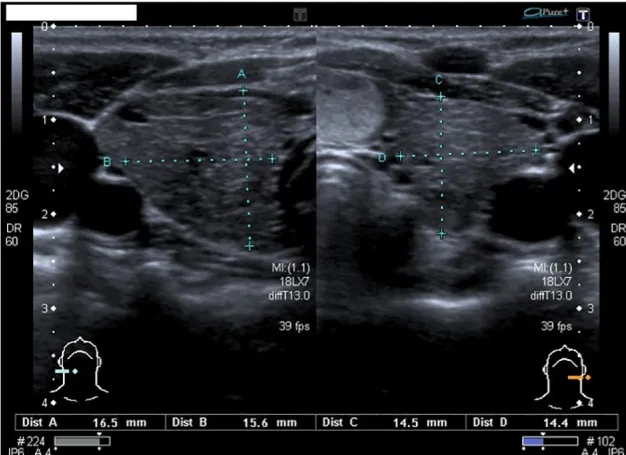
(A) The thyroid ultrasound performed at 6 years of age: an enlarged and non-homogeneous echotexture gland with increased antero-posterior and transversal diameters (16,5*15,6 mm for right lobe and 14,5*14,4 mm for left lobe).
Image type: radiology (ultrasound)